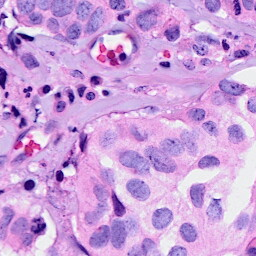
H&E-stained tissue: Breast